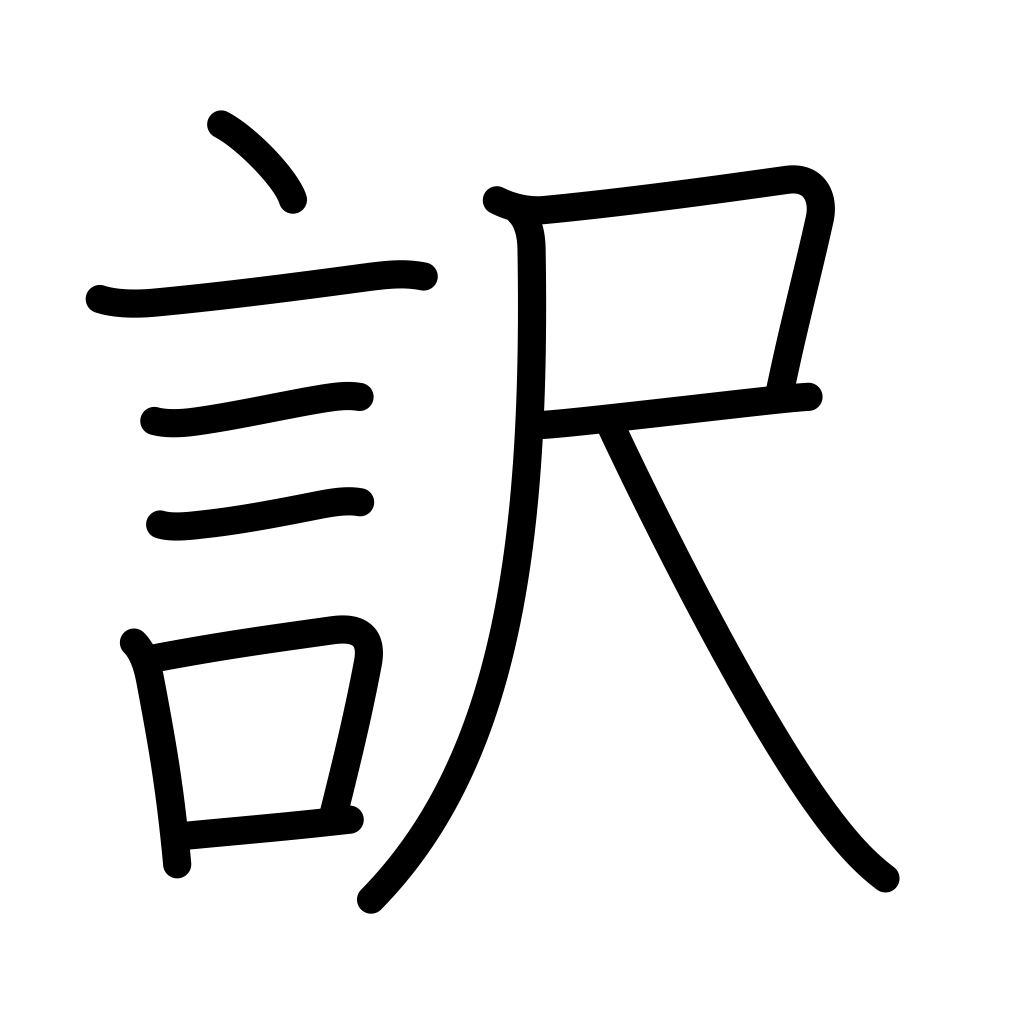
Meaning: translate, reason, circumstance, case